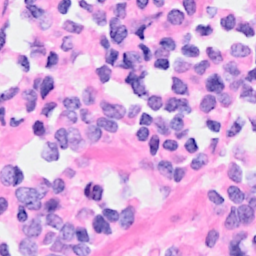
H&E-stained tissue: Breast